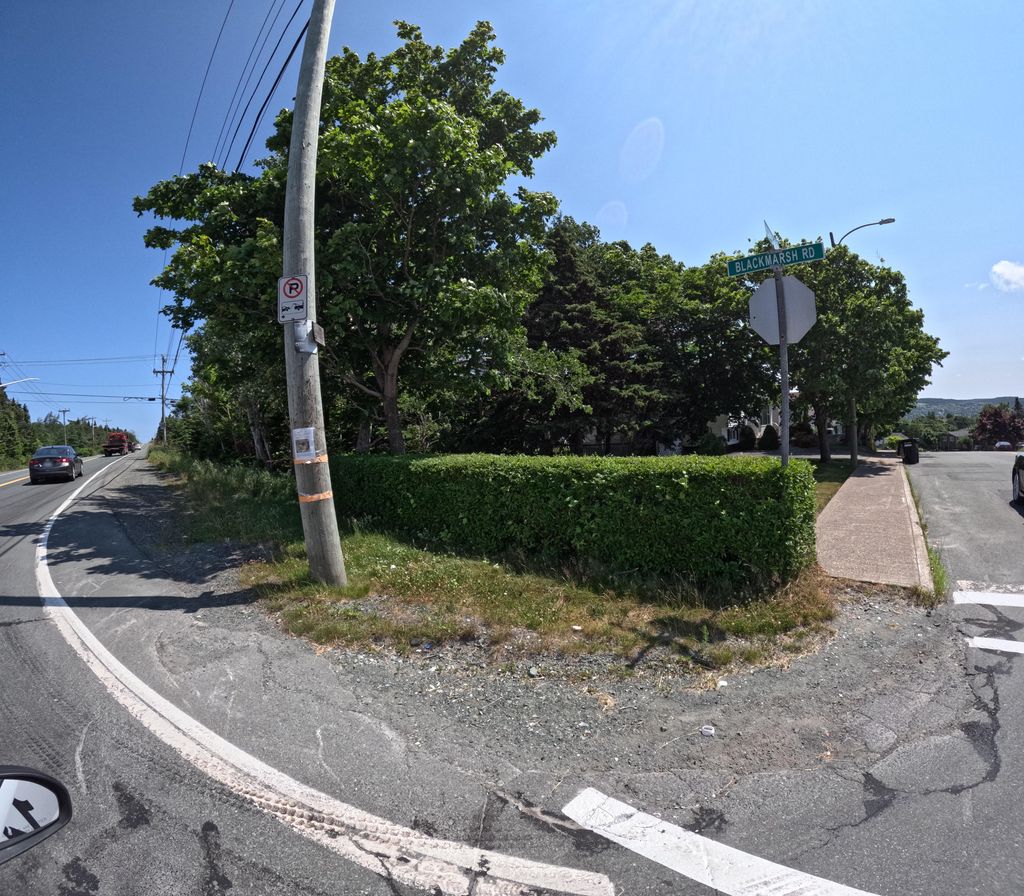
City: st_johns